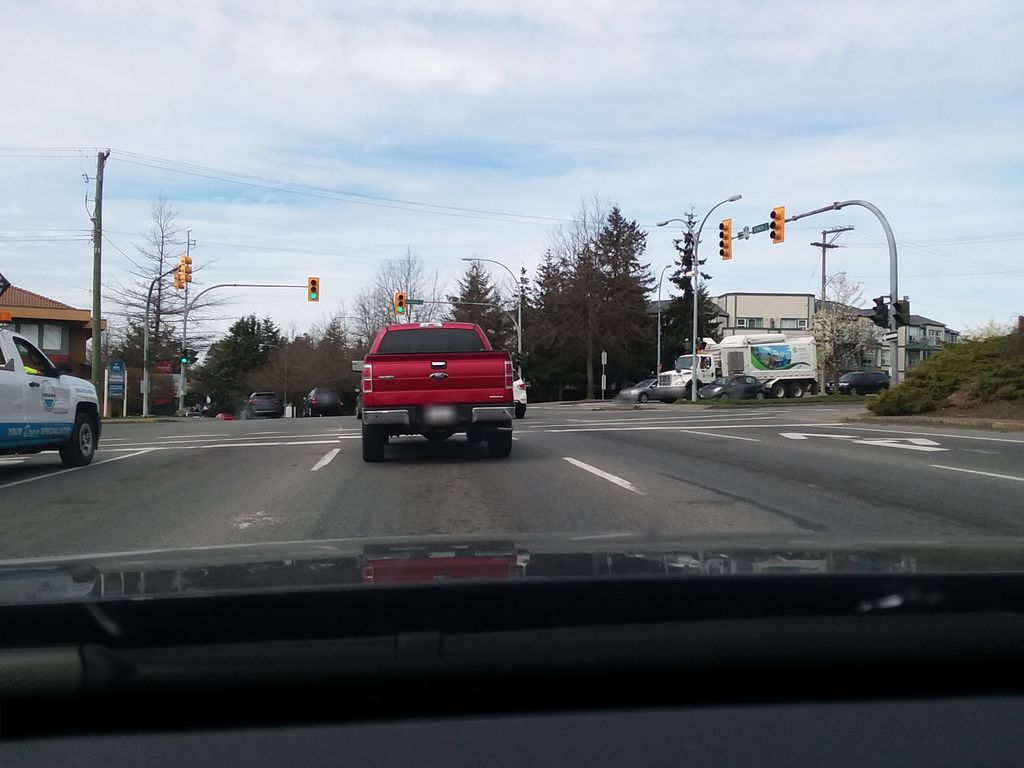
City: victoria